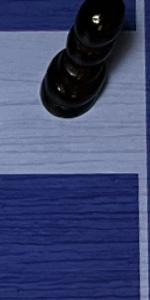
Label: Empty